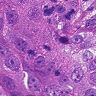
Metastatic tissue present: yes